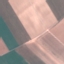
Label: AnnualCrop